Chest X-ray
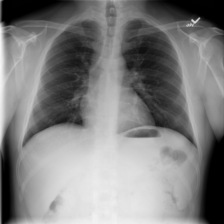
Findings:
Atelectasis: negative
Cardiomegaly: negative
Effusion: negative
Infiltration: negative
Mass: negative
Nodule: negative
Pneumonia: negative
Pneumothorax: negative
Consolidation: negative
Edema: negative
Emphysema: negative
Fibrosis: negative
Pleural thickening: negative
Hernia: negative